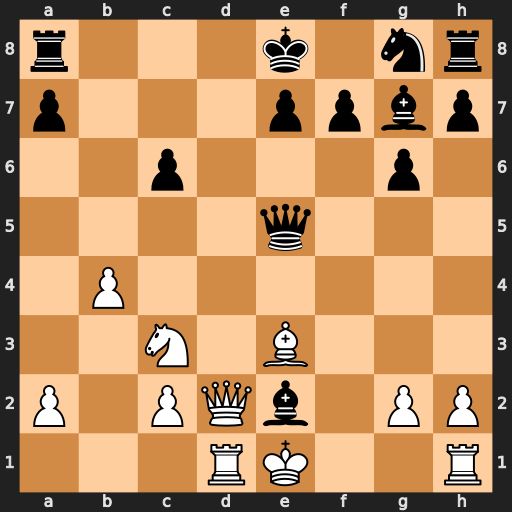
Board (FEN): r3k1nr/p3ppbp/2p3p1/4q3/1P6/2N1B3/P1PQb1PP/3RK2R
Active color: w
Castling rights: Kkq
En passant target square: -
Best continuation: Qd7+ Kf8 Qd8+ Rxd8 Rxd8#